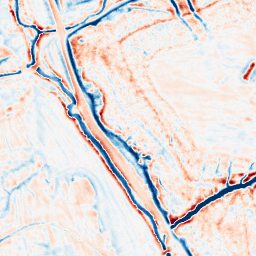
Category: edge_preserving
Decomposition family: bilateral
Decomposition parameters: d: 15
sigma_color: 25
sigma_space: 50
Upsampling method: bilinear
Upsampling parameters: scale: 4
Upsampling scale: 4